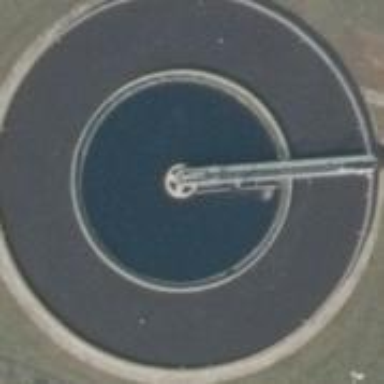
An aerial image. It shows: Body of wastewater.